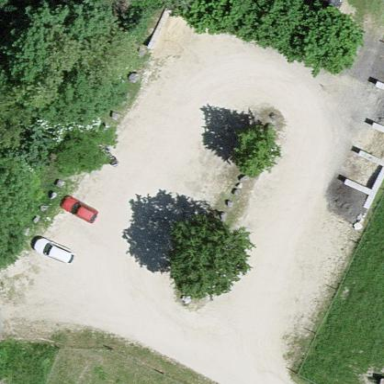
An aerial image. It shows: Parking area with fine gravel surface.